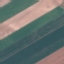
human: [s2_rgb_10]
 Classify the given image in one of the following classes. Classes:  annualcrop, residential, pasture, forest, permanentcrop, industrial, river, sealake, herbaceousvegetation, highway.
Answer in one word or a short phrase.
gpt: AnnualCrop